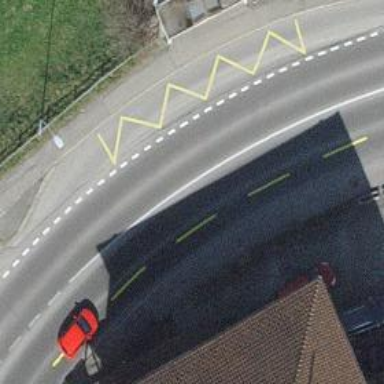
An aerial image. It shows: Public transport stop position.